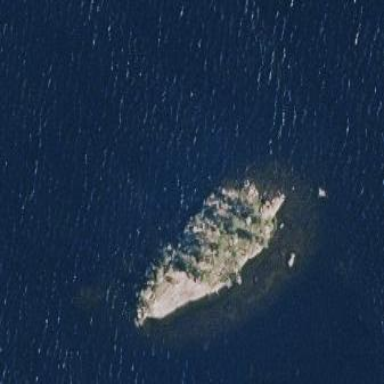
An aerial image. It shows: Islet.